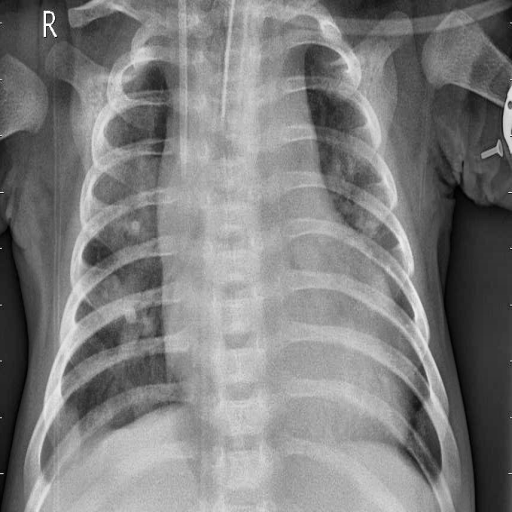
Finding: PNEUMONIA